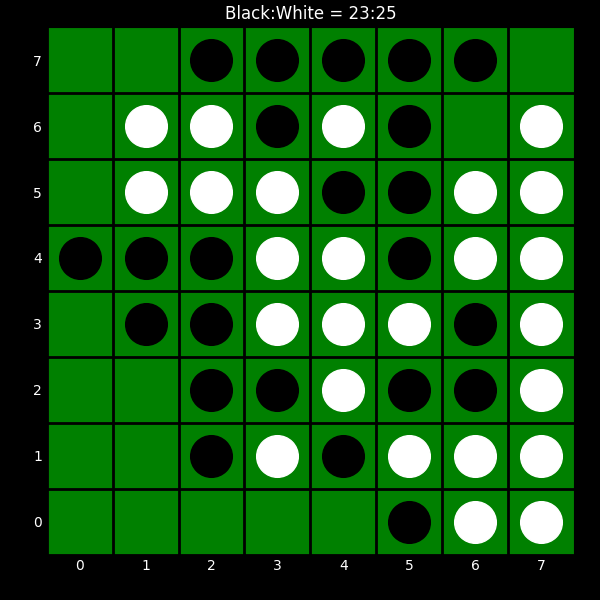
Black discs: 23
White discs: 25